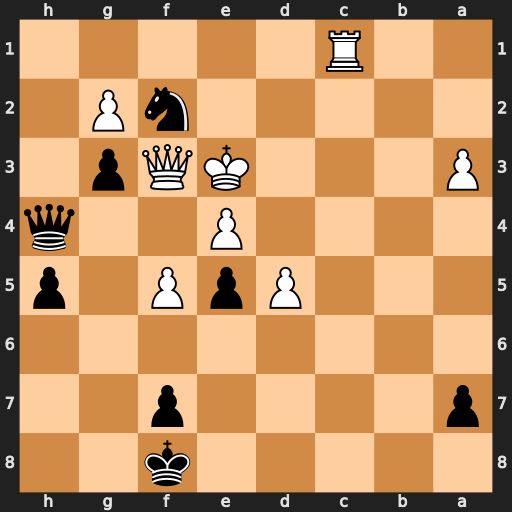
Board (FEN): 5k2/p4p2/8/3PpP1p/4P2q/P3KQp1/5nP1/2R5
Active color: b
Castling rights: -
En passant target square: -
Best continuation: Qg5+ Ke2 Qxc1